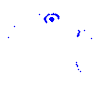
Particle: electron